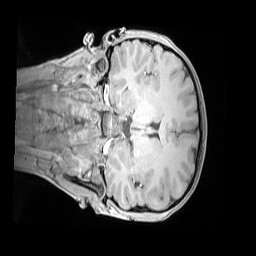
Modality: MP2RAGE
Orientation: coronal
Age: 9
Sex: male
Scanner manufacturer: siemens
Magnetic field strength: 3 T
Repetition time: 4 s
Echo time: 0.00303 s